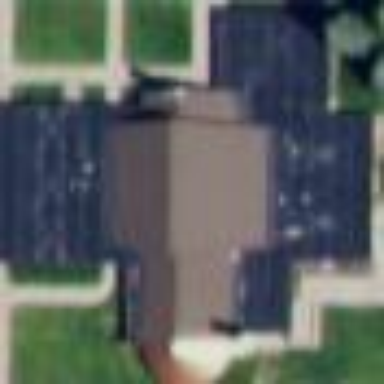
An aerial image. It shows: Building serving as place of worship.